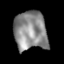
Tissue: lung
Cell type: Others
Senescence score: 0.1578
Nuclear area (px): 1253
Mean DAPI intensity: 139.463